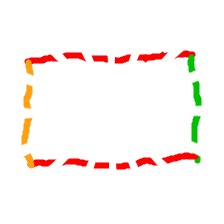
Shape: rectangle